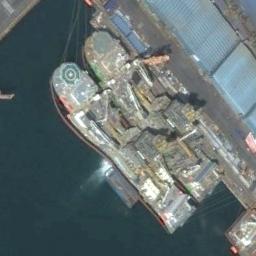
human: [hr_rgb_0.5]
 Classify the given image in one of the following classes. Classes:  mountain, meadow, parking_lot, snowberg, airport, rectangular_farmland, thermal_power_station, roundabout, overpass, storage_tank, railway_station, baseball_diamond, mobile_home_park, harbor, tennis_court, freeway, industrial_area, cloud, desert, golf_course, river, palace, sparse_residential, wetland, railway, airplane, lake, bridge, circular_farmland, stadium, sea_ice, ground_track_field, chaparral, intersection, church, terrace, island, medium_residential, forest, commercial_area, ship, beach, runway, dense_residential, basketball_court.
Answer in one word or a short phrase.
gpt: ship